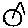
Label: circle